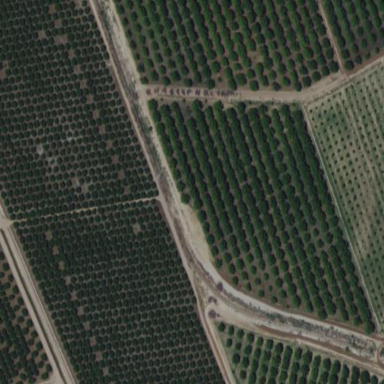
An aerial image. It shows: Orchard.